Chest X-ray. View position: PA
Patient age: 43
Patient sex: M
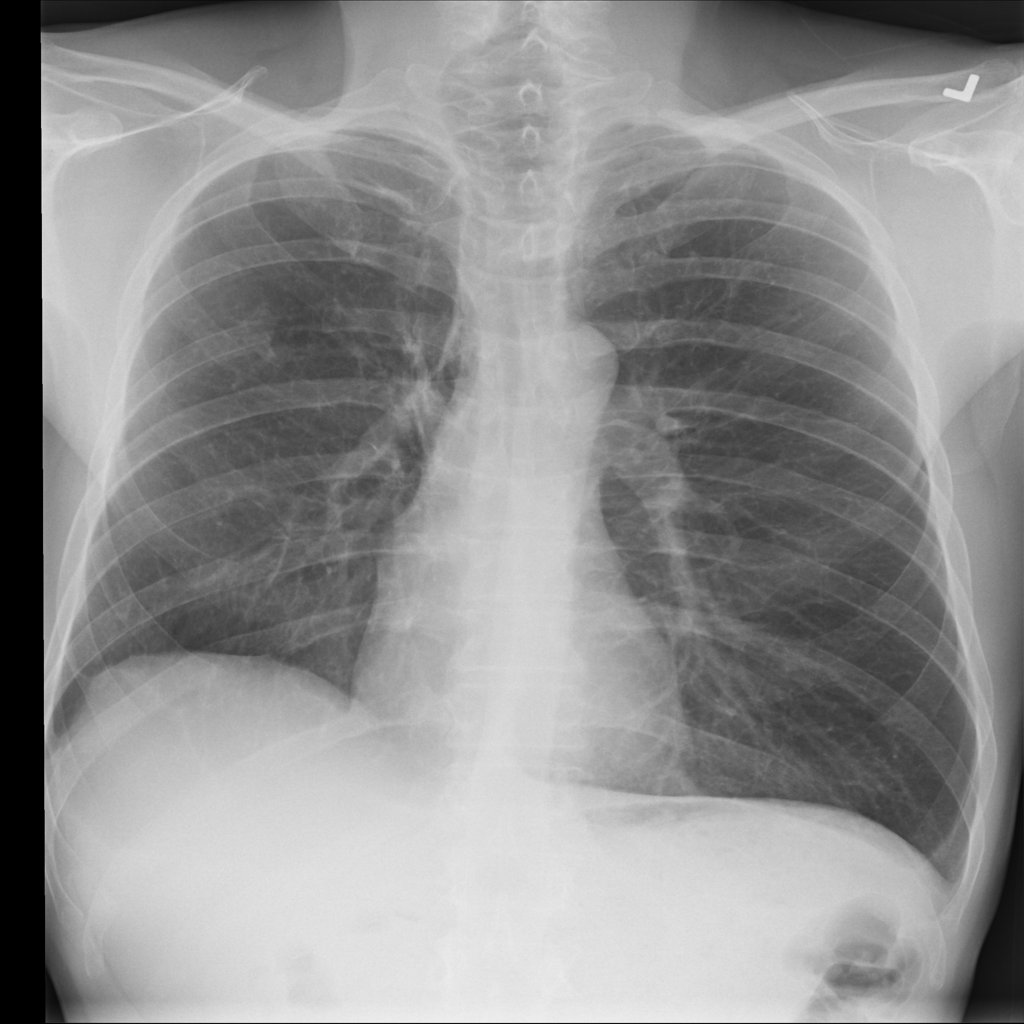
Finding: Pneumothorax